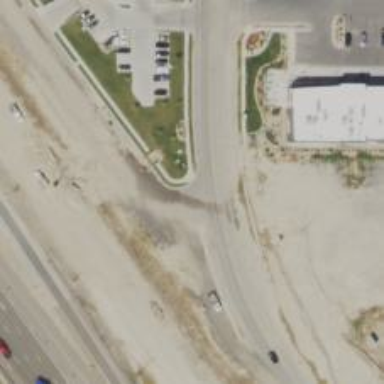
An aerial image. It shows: Asphalt road at the secondary link level.